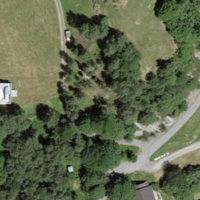
EUNIS habitat code: 24
Species observed at this site:
Poecile palustris
Parus major
Cuculus canorus
Hirundo rustica
Anthus spinoletta
Phoenicurus phoenicurus
Sylvia atricapilla
Turdus merula